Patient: sex F, age 31
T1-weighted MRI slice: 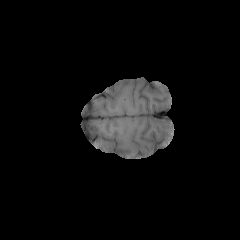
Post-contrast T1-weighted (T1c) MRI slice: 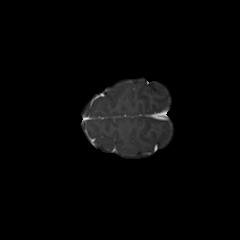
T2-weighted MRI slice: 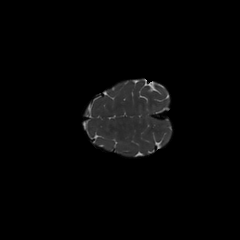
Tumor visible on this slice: no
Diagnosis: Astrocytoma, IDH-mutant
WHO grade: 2